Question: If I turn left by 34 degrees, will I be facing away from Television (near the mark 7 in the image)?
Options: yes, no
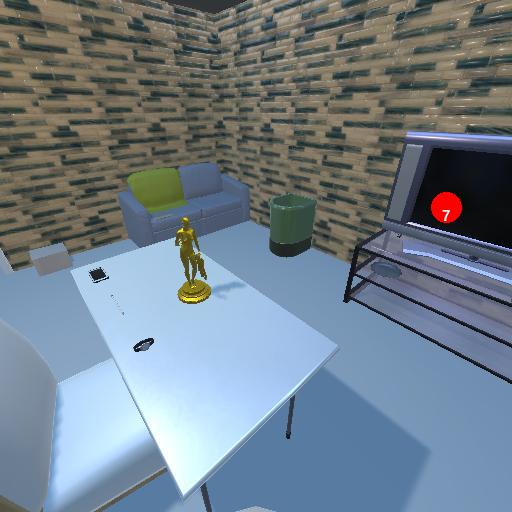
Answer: yes